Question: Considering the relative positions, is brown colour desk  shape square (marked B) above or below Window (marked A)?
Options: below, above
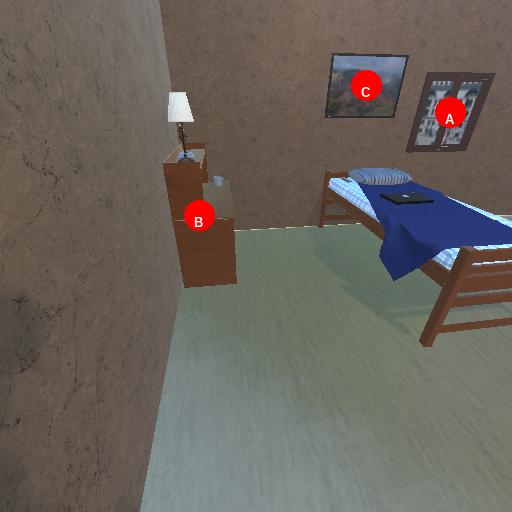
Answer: below